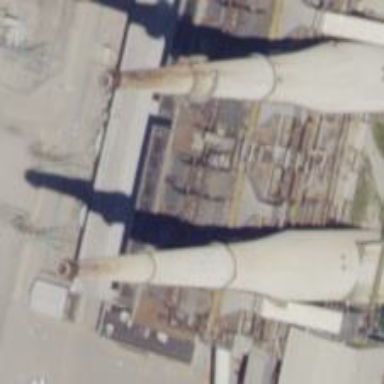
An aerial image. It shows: Steam turbine generator.